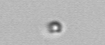
Label: nanoplankton_mix